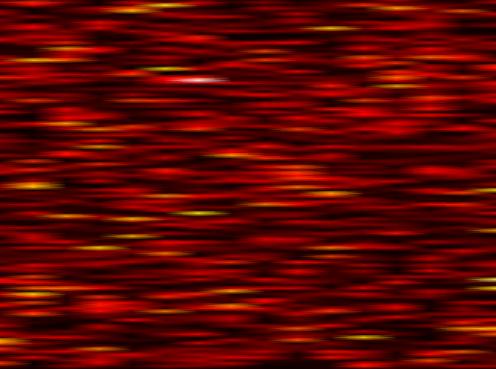
Label: OFDM